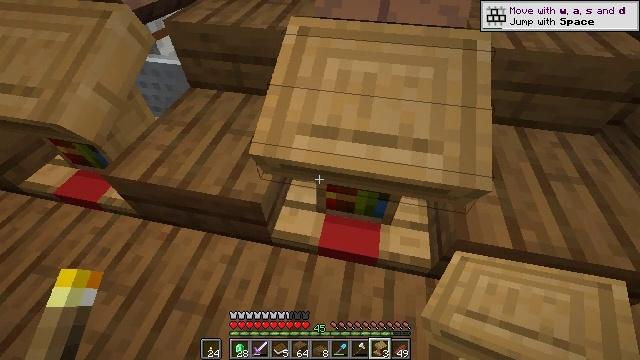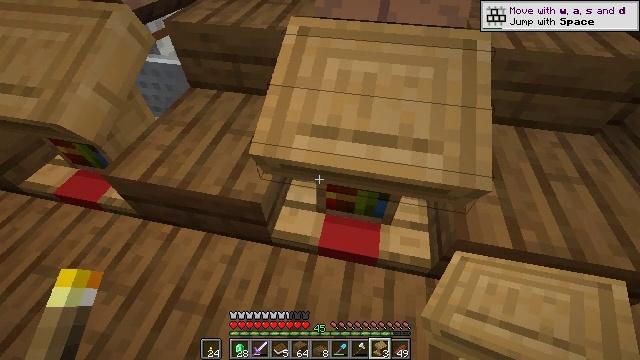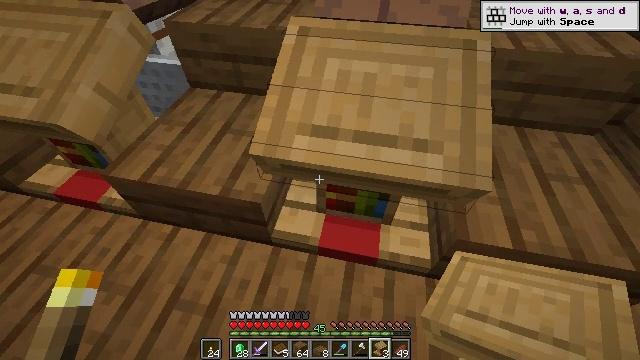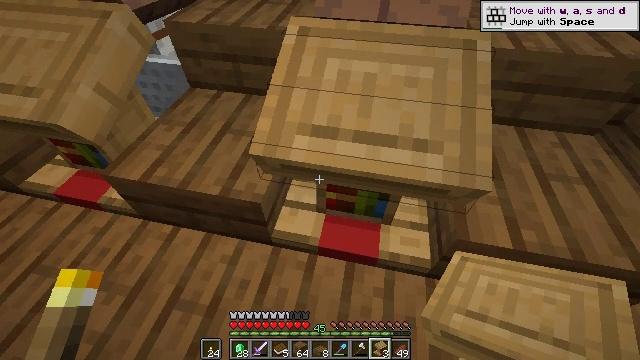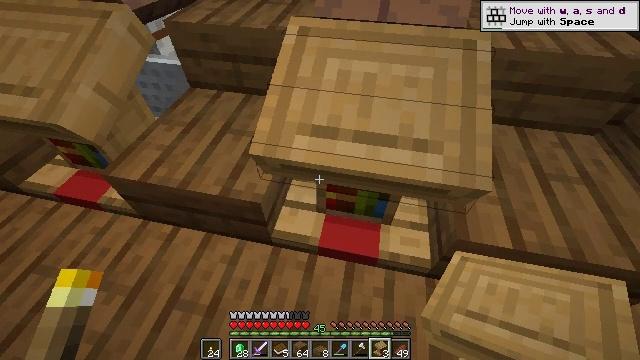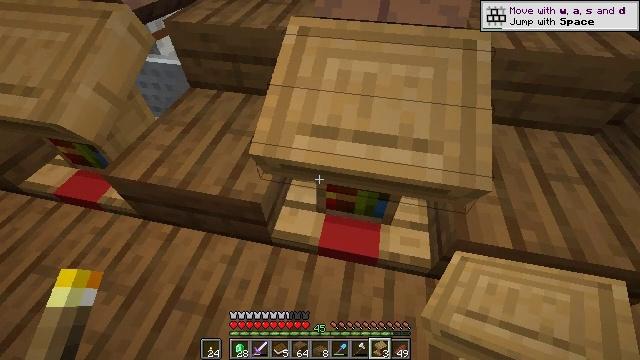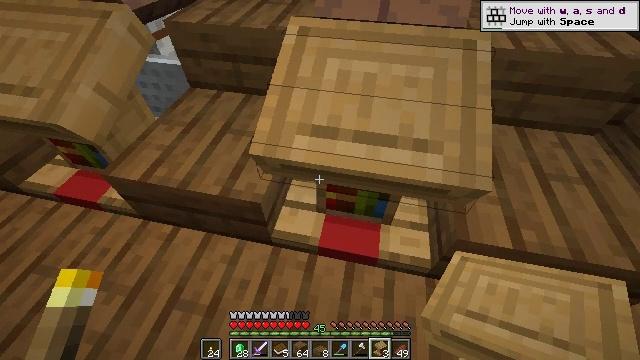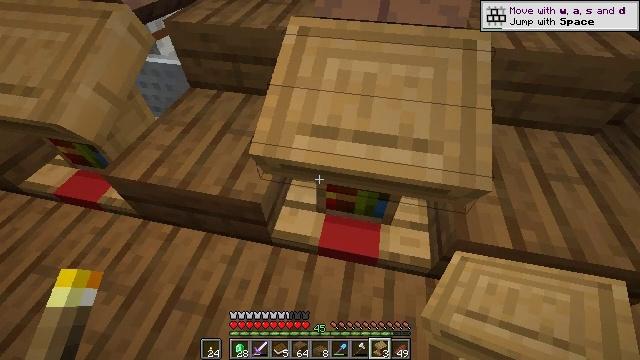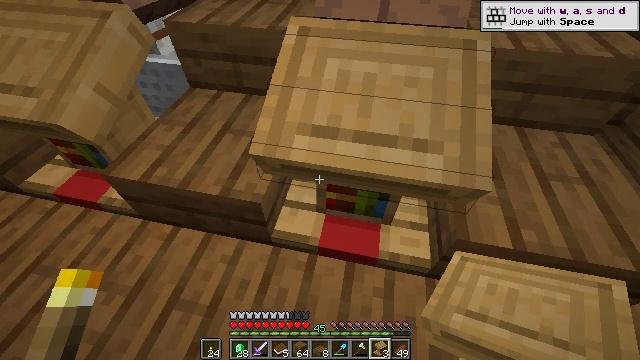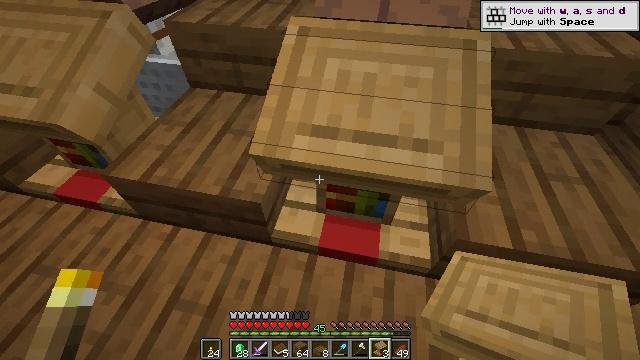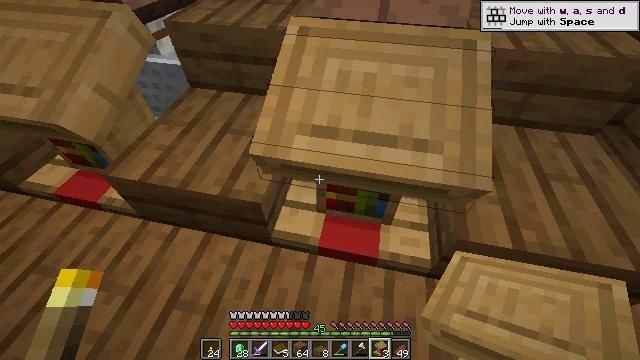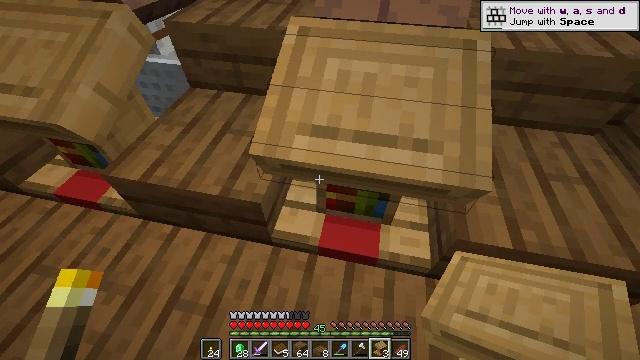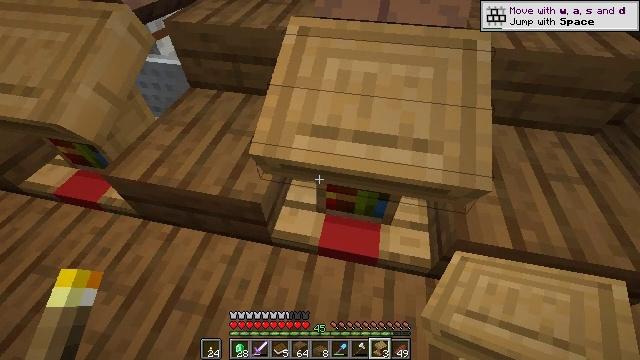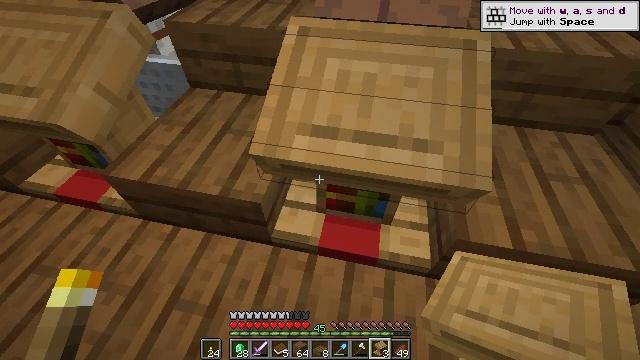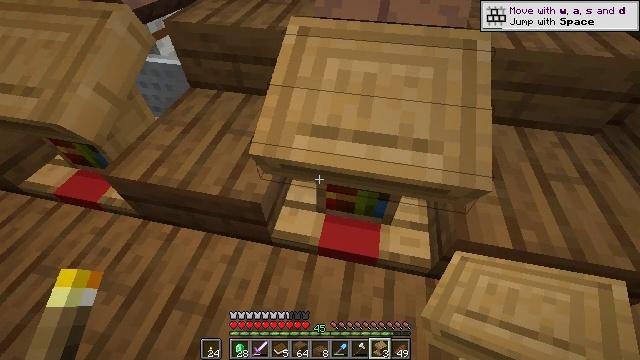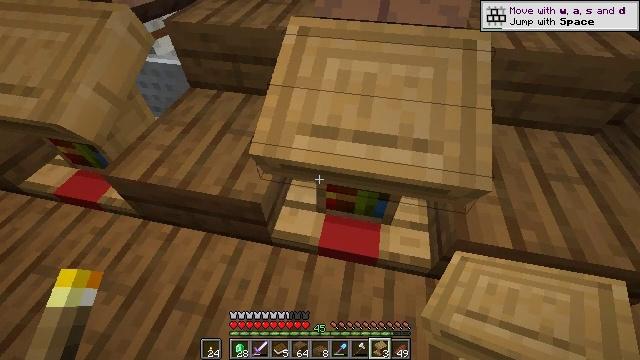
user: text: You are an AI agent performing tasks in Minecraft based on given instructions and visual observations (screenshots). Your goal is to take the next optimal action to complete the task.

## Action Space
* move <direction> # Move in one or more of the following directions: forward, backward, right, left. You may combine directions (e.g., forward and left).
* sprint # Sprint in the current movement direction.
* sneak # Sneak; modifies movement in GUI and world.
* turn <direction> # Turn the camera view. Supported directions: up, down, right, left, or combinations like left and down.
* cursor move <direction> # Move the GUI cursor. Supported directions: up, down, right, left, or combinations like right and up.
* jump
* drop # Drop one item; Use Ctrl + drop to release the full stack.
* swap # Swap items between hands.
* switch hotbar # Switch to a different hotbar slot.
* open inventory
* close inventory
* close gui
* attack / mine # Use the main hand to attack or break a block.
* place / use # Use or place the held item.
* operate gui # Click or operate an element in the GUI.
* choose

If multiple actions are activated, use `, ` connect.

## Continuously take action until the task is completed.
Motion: motion action
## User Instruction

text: Attack the spruce planks to recycle them.
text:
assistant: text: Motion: no_op
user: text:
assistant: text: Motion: no_op
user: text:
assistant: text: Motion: no_op
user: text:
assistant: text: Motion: no_op
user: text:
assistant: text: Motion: no_op
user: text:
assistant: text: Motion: no_op
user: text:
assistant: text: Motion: no_op
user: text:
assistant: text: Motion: no_op
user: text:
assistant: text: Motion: no_op
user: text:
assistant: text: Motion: no_op
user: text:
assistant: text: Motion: no_op
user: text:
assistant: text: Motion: no_op
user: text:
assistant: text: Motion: no_op
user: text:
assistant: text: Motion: no_op
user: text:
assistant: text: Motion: no_op
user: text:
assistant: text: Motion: no_op
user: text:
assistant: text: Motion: no_op
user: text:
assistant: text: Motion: no_op
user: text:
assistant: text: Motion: no_op
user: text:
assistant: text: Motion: no_op
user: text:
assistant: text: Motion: no_op
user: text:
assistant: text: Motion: no_op
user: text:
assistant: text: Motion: no_op
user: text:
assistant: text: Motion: no_op
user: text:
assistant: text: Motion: no_op
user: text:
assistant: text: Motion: no_op
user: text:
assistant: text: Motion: no_op
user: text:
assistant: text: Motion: no_op
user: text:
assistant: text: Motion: no_op
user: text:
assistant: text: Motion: no_op